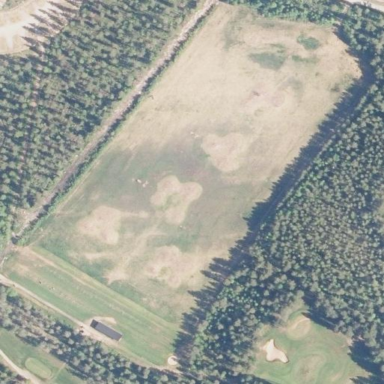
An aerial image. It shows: Grassy area designated as driving range for golf.